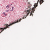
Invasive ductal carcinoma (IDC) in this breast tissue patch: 0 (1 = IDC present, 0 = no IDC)